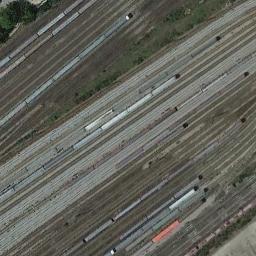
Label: railway